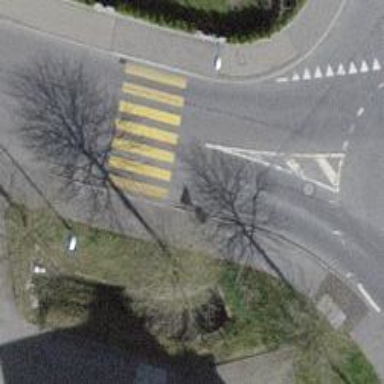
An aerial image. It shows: Pedestrian crossing with zebra markings on the footway.